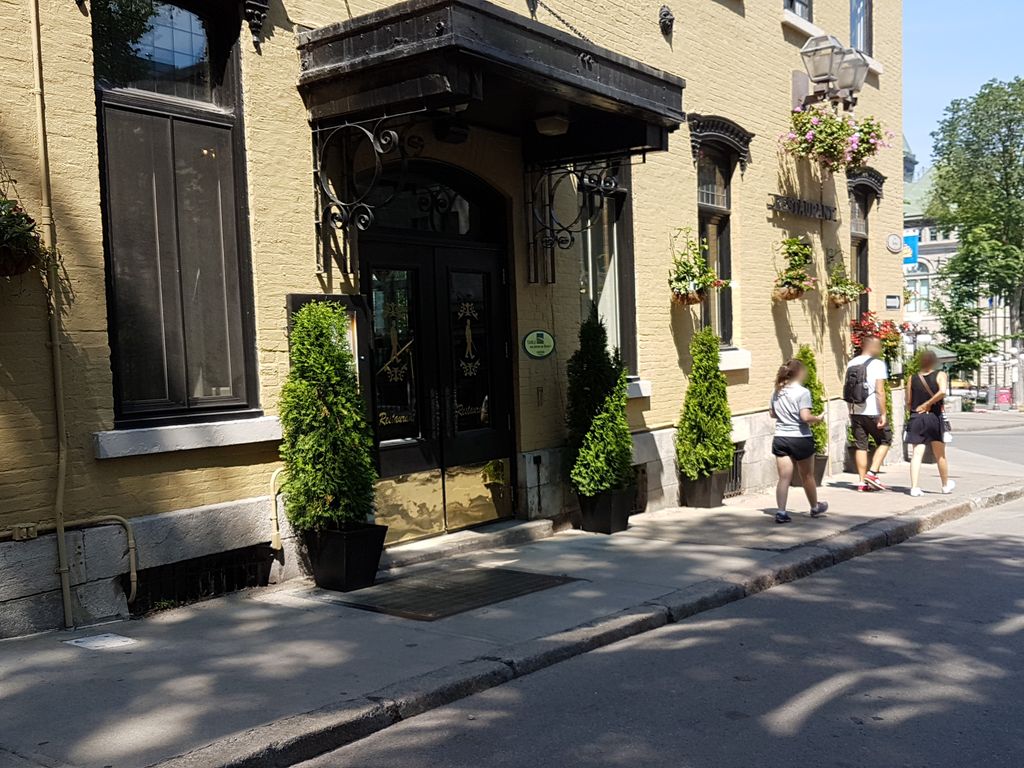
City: quebec_city